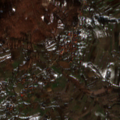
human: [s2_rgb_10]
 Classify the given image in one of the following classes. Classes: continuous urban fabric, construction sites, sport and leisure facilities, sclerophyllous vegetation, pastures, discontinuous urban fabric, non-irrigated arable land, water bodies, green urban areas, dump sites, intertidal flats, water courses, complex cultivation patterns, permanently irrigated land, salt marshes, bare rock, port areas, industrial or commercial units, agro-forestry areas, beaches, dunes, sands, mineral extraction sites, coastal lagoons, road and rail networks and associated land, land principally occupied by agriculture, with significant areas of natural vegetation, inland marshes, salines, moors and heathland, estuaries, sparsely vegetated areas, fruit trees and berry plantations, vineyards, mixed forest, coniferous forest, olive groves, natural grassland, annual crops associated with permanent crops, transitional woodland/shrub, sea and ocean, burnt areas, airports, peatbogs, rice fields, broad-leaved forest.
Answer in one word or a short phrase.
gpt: discontinuous urban fabric, complex cultivation patterns, land principally occupied by agriculture, with significant areas of natural vegetation, broad-leaved forest